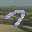
Label: 7